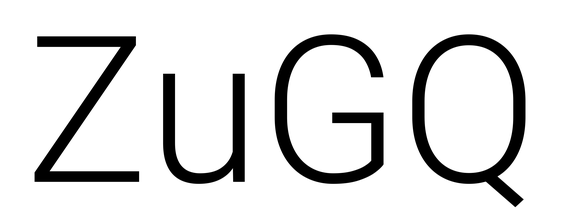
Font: Roboto_Light